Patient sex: M
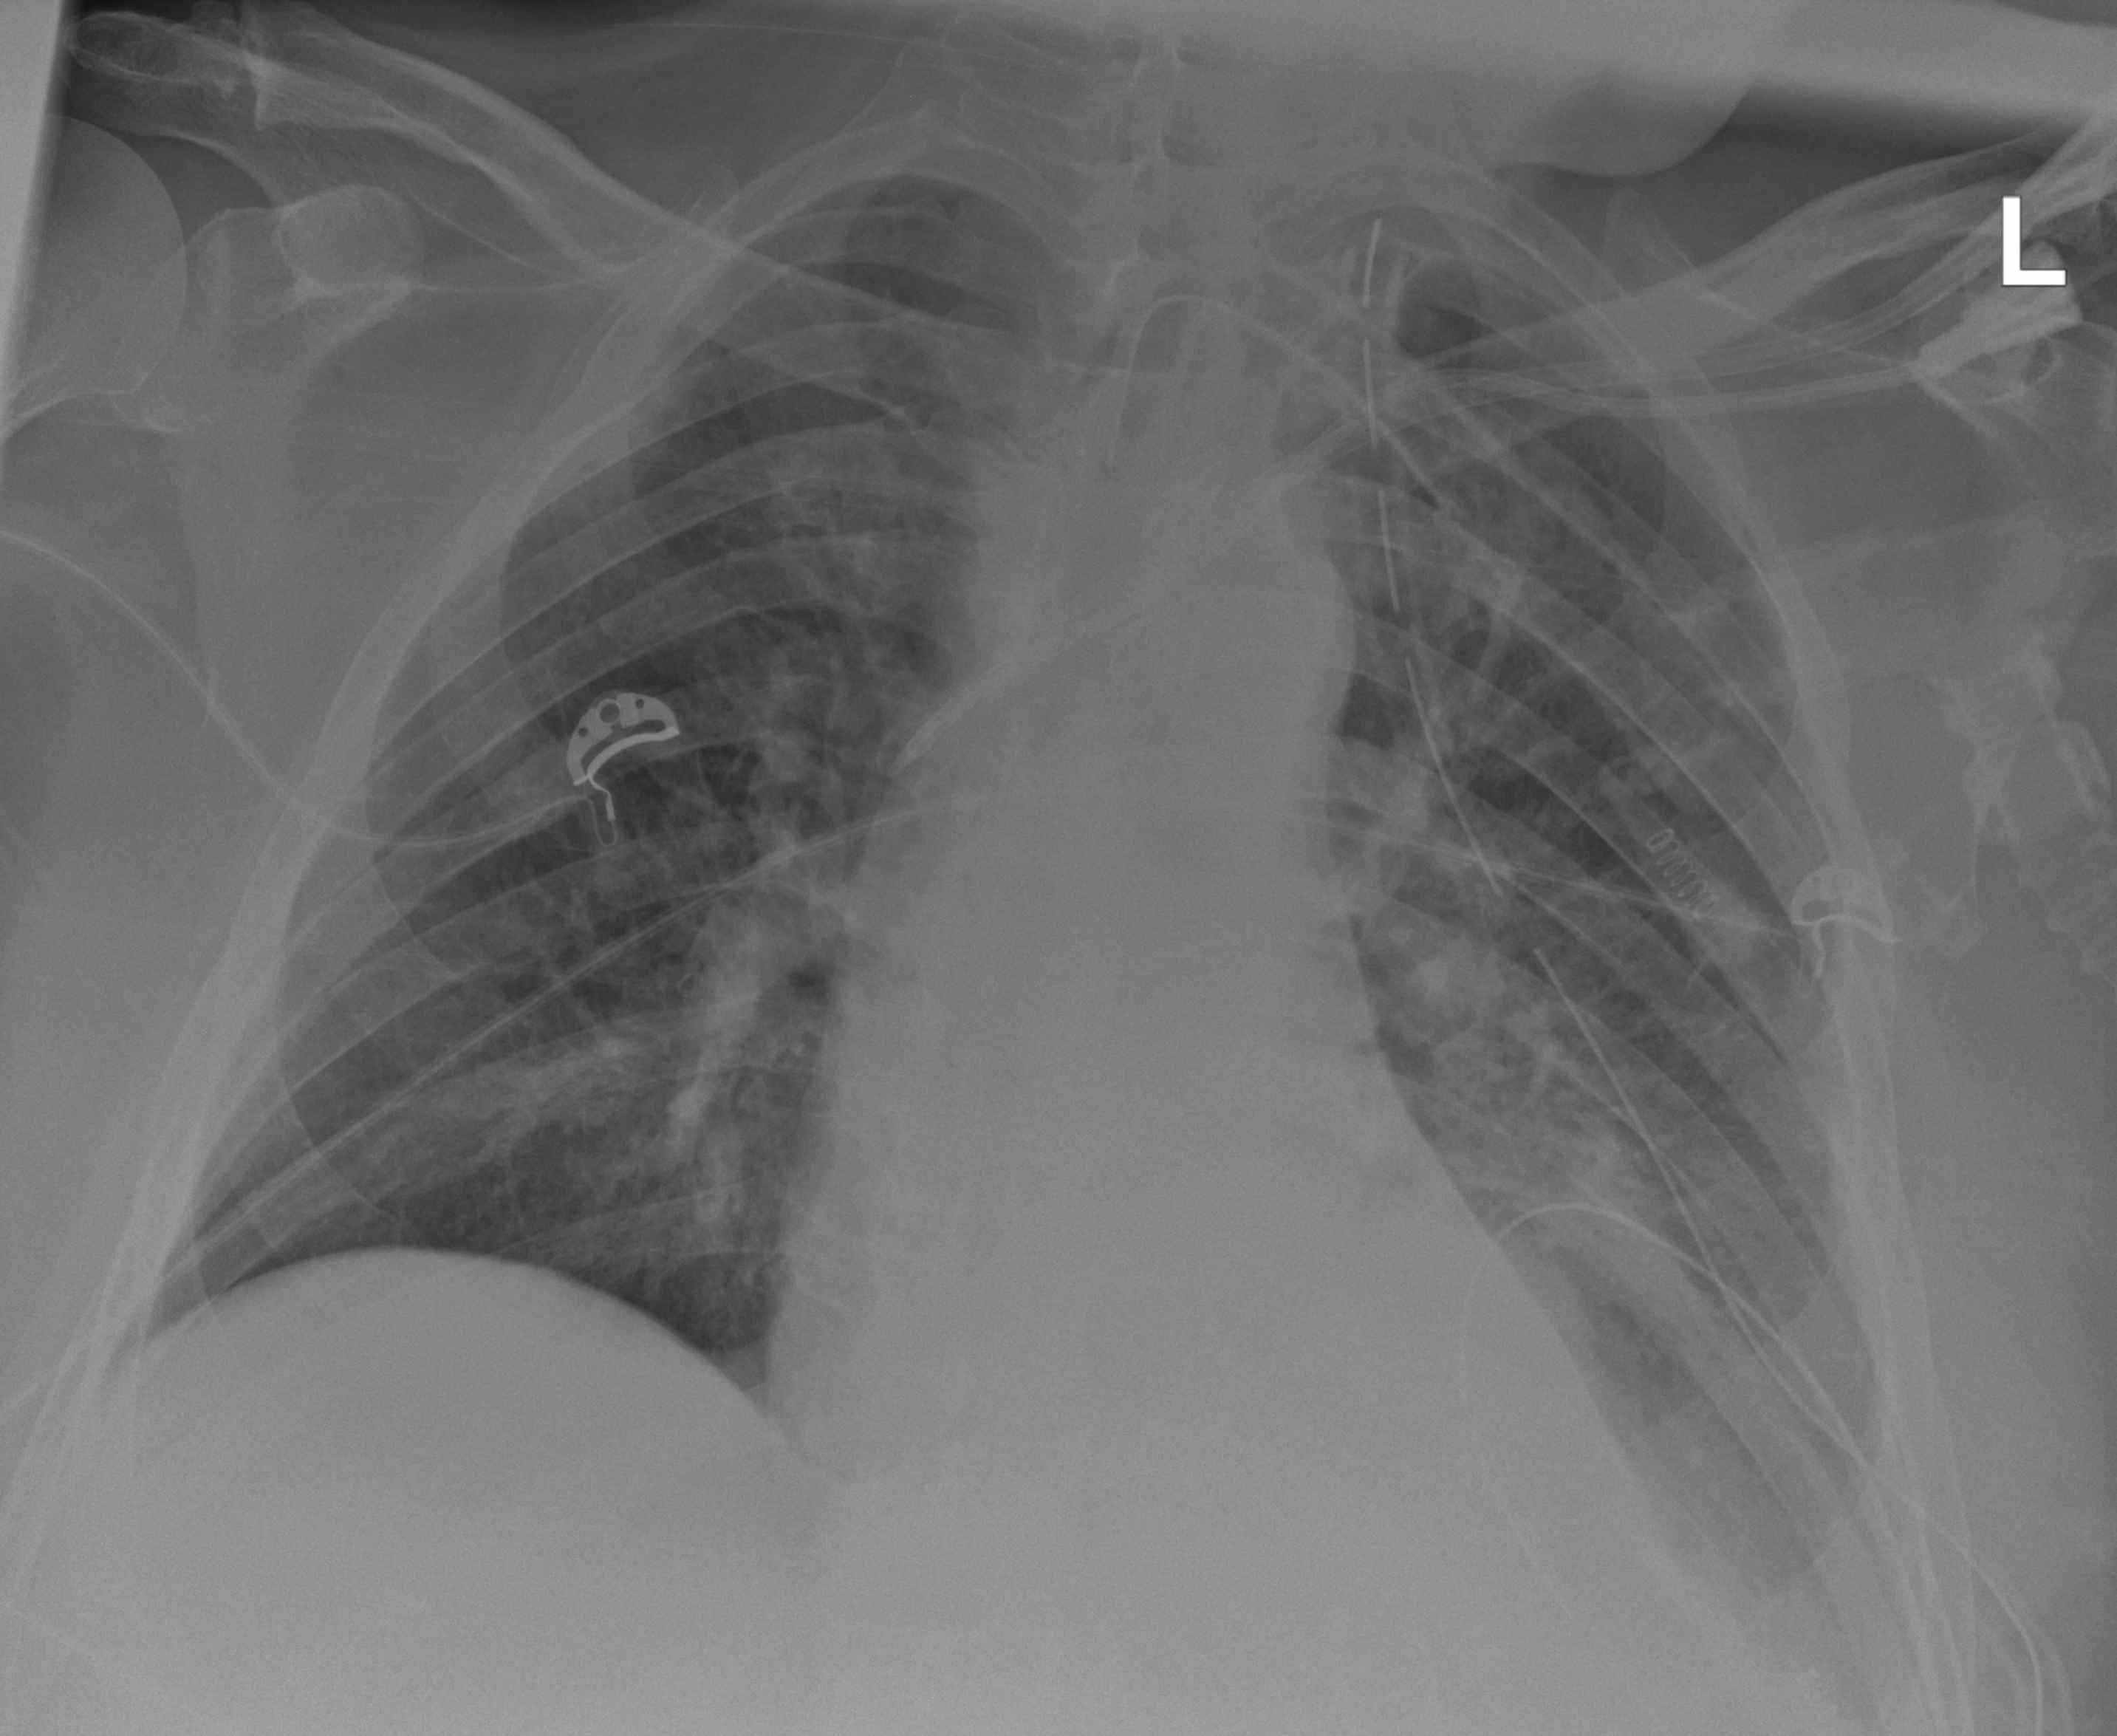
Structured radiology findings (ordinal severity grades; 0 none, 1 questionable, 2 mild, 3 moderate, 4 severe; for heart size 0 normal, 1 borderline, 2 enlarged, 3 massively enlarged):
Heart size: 1
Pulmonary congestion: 2
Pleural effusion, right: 0
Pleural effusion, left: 2
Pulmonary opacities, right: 0
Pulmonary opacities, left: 2
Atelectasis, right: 0
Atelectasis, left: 2